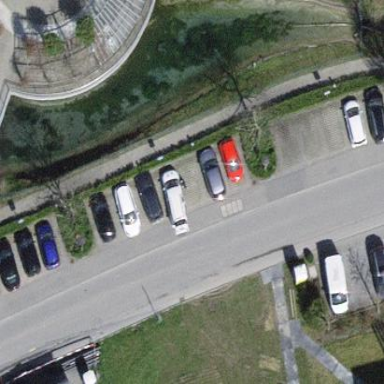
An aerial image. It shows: Street side parking area.